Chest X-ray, PA view. Patient: 40 years old, sex F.
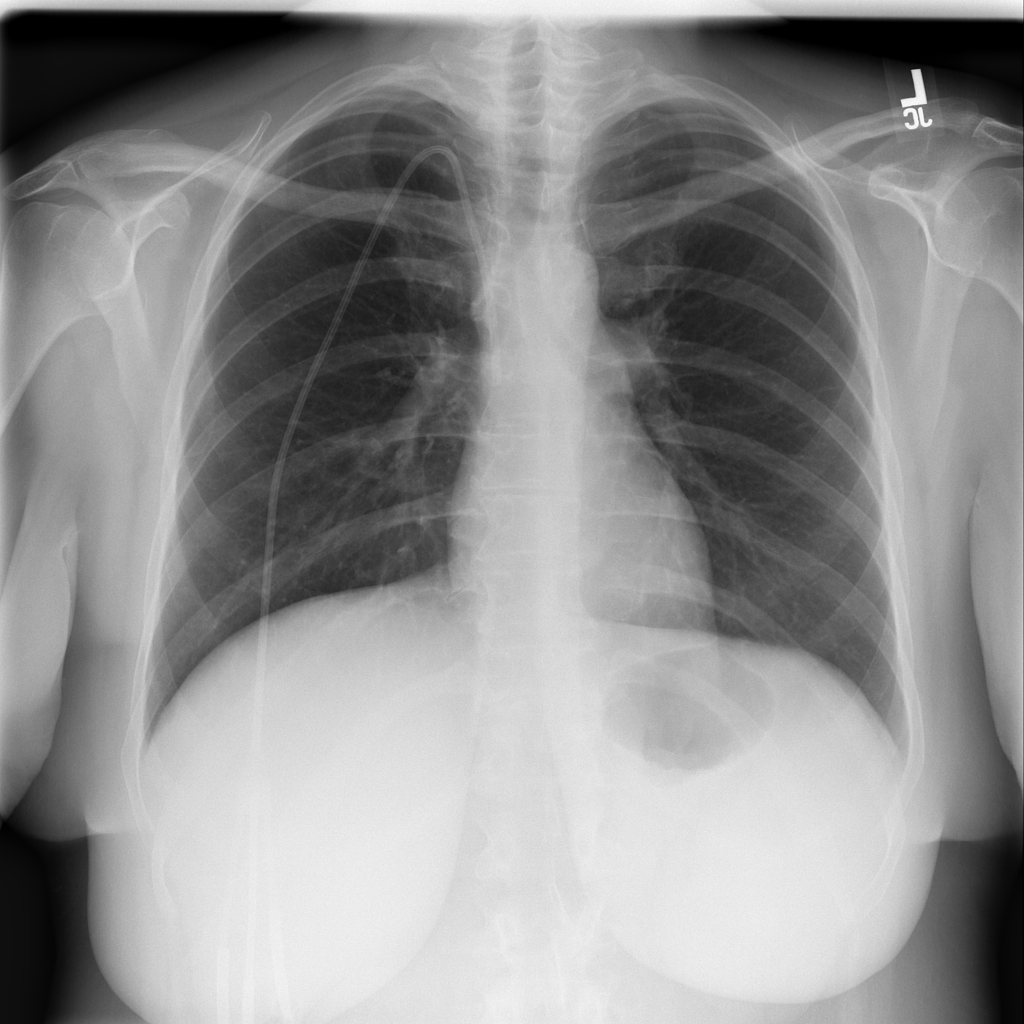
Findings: No Finding